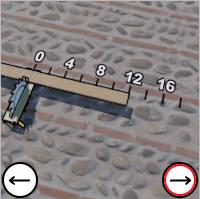
Task: length
Answer: 12
First scale value: 4.0